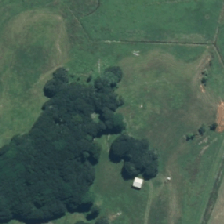
Land cover: broadleaved_indigenous_hardwood